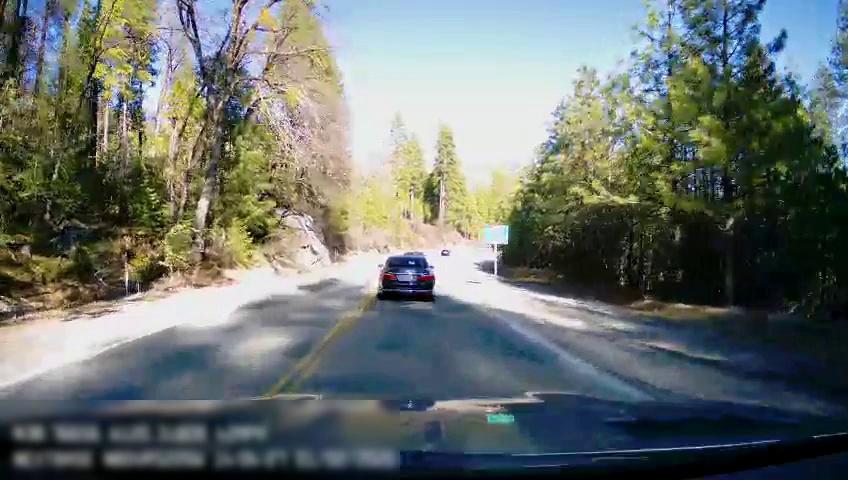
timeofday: Day
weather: Sunny
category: Drivable Space
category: Vehicles | Car
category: Vehicles | Car
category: Lanes | Opposite Lane
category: Lanes | Opposite Lane
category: Lanes | Current Lane
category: Lanes | Current Lane
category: Traffic | Signs